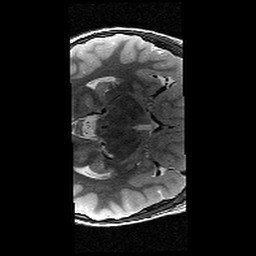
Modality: T2w
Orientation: axial
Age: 11
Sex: male
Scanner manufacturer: siemens
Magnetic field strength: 3 T
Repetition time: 9.23 s
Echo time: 0.067 s